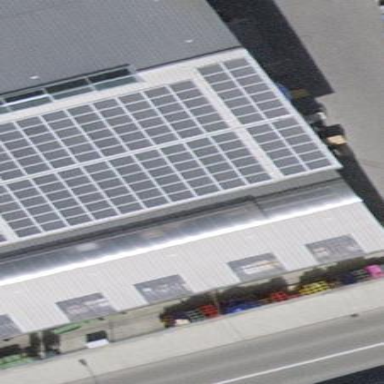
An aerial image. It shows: Solar power generator using photovoltaic panels.